RGB frame:
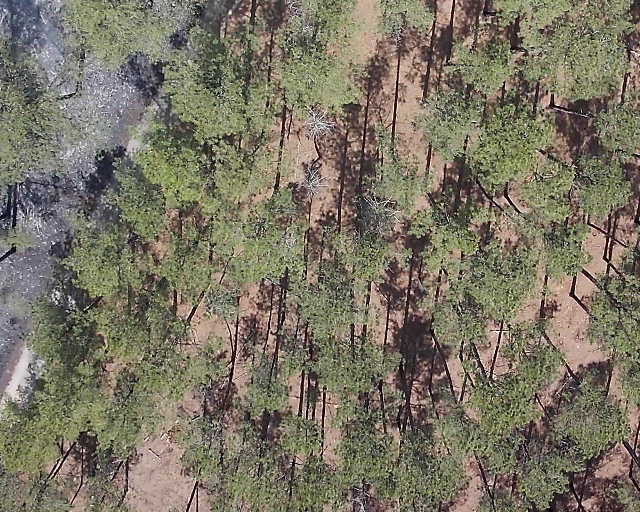
Thermal frame:
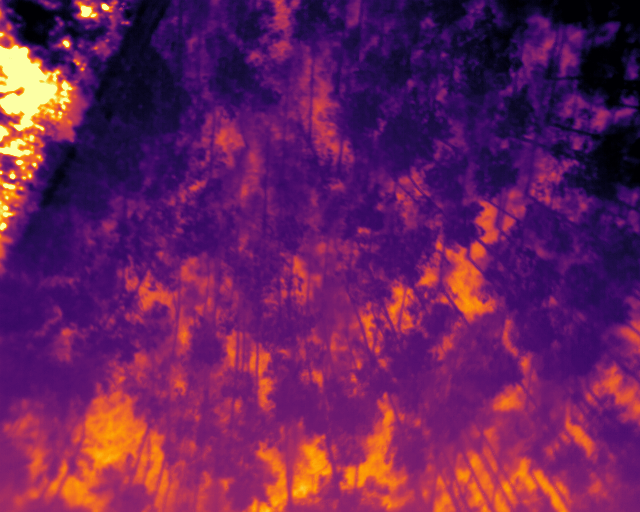
Captured: 2026-02-27 02:40:17
Pixels at or above 80 °C: 2101 (fraction of frame: 0.006412)